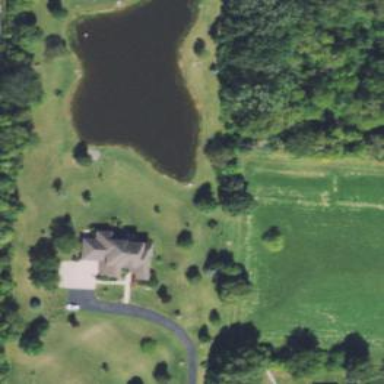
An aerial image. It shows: Pond surrounded by natural water.